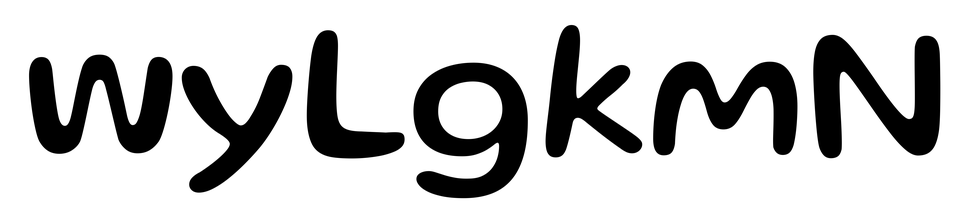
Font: Gluten_Regular